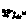
Label: triangle